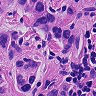
Metastatic tissue present: yes